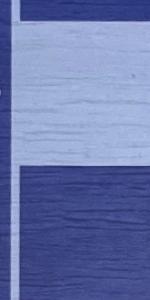
Label: Empty